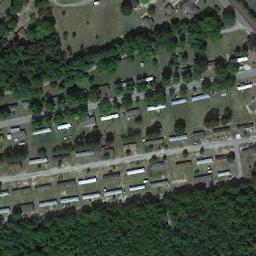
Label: mobile_home_park